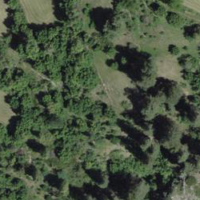
EUNIS habitat code: 24
Species observed at this site:
Geranium sanguineum
Silene nutans
Campanula trachelium
Anthyllis vulneraria